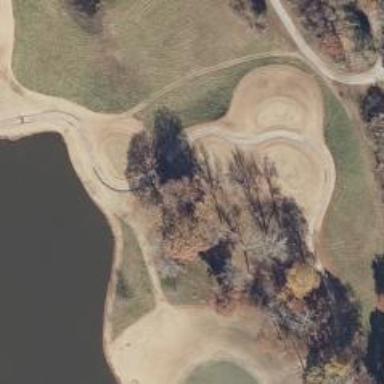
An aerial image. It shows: Footway that resembles golf path.